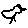
Label: bird